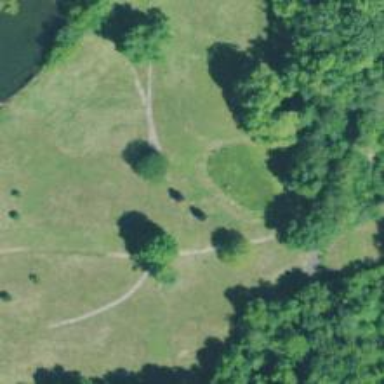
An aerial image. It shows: Path used for both walking and golf.